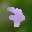
Label: 7